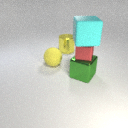
large yellow metal cylinder to the left of large green metal cube